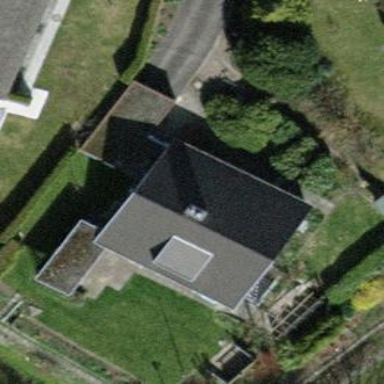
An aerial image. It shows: Detached building with gabled roof.